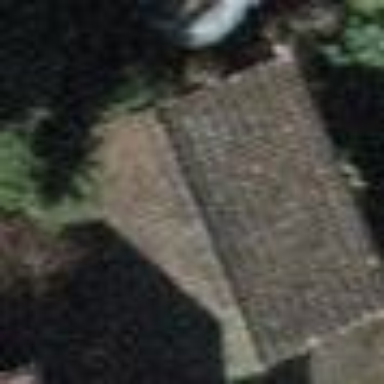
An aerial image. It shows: Garage.